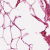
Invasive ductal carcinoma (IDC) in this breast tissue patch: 0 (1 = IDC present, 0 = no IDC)